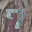
Label: 7